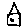
Label: house